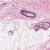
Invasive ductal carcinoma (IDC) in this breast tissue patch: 0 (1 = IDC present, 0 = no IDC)